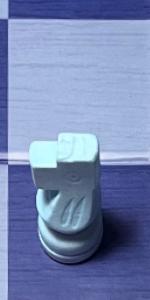
Label: Knight_White